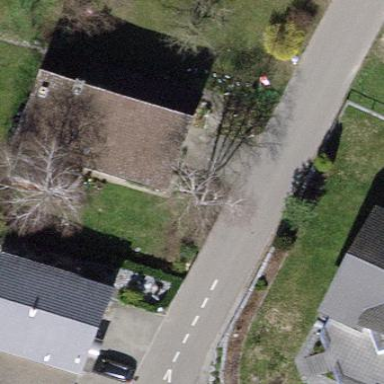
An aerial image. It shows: Detached building with saltbox roof shape.